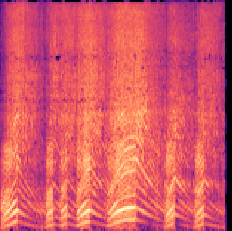
Sound class: Chainsaw